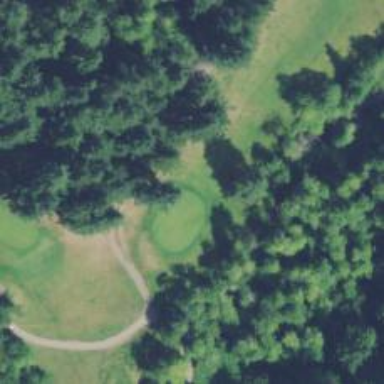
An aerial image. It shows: Golf tee.